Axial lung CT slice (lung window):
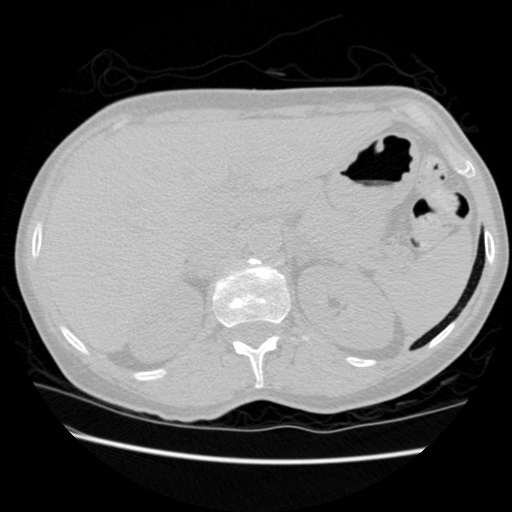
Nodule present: no